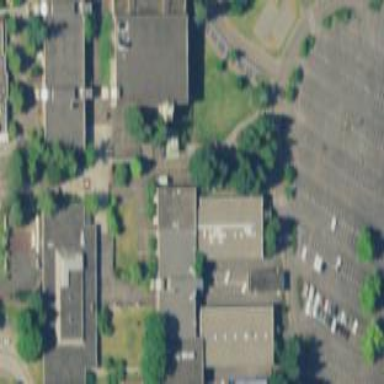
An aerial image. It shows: View of university building.